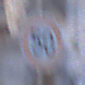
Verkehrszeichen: Geschwindigkeit50
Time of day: SunriseSunset
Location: Outdoor (Urban)
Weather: PartlyCloudy
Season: NotSpecified
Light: Natural